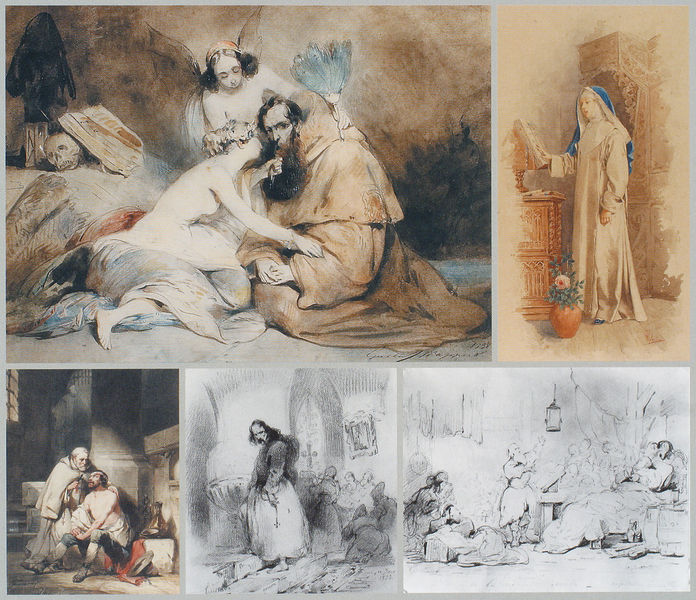
Titel: Die Versuchung des Sint-Antonius
Künstler: Gustav Wappers
Institution: Brüssel, königliches Museum der schönen Künste
Schlagwörter: mann, nackt, menschen, sitzen, blume, braun, bunt, frau, lampe, säule, schleier, bart, bibel, geschichte, schädel, fünf, boden, höhle, engel, vase, bilder, liegen, nackte, buch, kloster, schwarzweiß, nonne, unvollendet, totenkopf, mönch, skizzen, totenschädel, szenen, zeichnungen, unvollständig, kloser, 😀, 🙌🏼🙌🏼